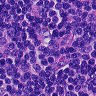
Metastatic tissue present: no